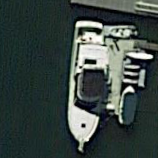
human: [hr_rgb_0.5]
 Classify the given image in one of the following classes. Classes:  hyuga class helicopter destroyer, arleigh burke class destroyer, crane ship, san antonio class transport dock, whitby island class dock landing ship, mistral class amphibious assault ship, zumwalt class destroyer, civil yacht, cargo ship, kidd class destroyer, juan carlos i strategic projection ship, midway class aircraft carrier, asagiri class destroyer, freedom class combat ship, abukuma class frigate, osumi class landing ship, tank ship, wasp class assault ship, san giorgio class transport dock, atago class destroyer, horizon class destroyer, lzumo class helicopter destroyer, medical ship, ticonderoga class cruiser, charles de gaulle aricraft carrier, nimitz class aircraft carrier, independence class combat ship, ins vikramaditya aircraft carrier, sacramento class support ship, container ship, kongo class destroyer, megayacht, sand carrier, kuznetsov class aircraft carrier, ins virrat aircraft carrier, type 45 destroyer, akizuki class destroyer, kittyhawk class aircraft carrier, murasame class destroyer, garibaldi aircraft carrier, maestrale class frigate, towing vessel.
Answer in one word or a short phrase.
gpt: Civil yacht